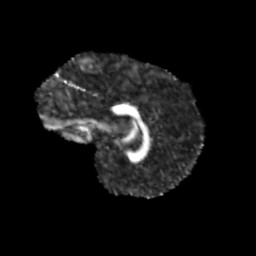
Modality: FA
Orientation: sagittal
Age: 13
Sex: male
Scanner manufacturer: siemens
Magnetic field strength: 3 T
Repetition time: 3.8 s
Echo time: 0.07 s